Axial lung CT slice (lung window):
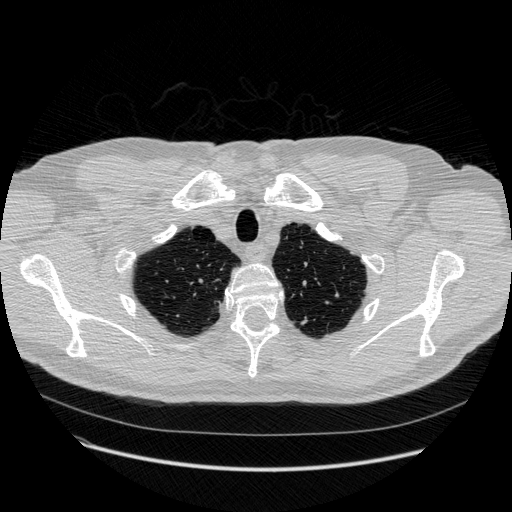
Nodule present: no